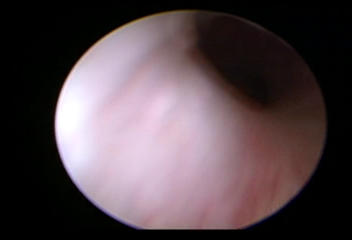
Modality: WLC
Class: Normal mucosa
Bladder cancer association: No